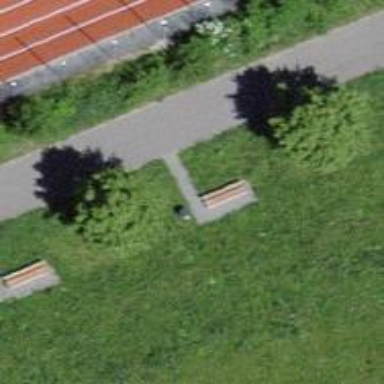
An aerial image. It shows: Bench for seating.